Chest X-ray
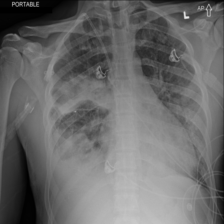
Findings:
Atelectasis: negative
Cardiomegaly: negative
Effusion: positive
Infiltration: positive
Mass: negative
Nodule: negative
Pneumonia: negative
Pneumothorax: negative
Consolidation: negative
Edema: negative
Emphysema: negative
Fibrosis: negative
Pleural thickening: negative
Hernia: negative